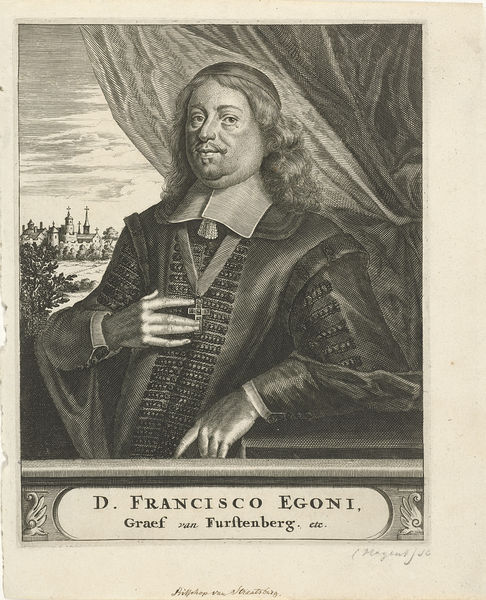
Titel: Portret van Frans Egon, graaf van Fürstenberg
Künstler: Christiaan Hagen
Standort: Amsterdam
Institution: Rijksmuseum
Schlagwörter: mann, landschaft, stadt, nase, gebäude, schloss, bart, kragen, hände, vorhang, kirche, gewand, mantel, locken, inschrift, burg, kreuz, kardinal, kreuze, baldachin, käppi, graf, van, freimaurer, gelockt, graef, furstenberg, d. francisco egoni